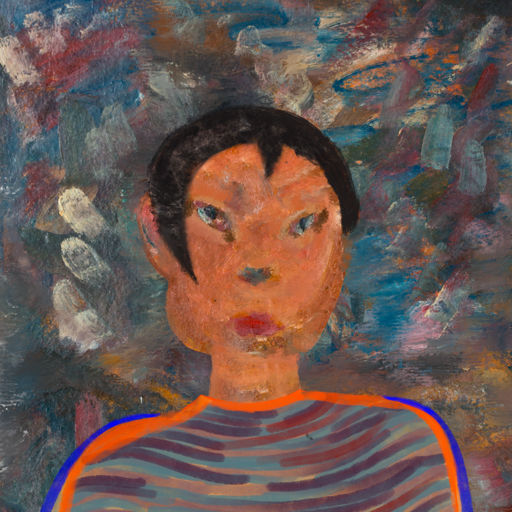
Background: Boggyland, Head And Neck Front: Boggyland, Face Front: Boggyland, Bust: Experience, Hair Front: Roy_Bahadur, Head Accessory: Blank, Second Necklace: Blank, Necklace: Blank, Baby: Blank